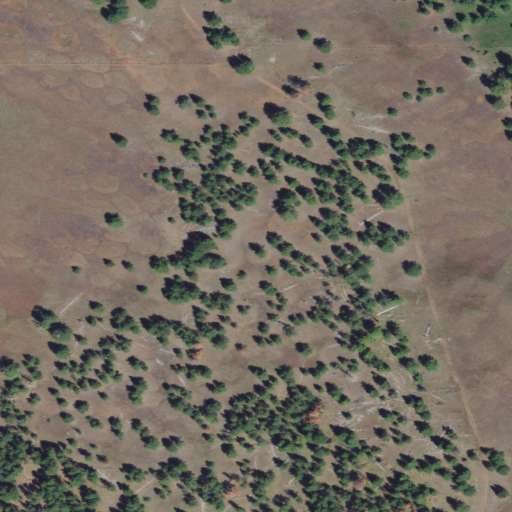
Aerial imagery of ridge(s) in Oregon named Case Ridge containing grassland and evergreen forest